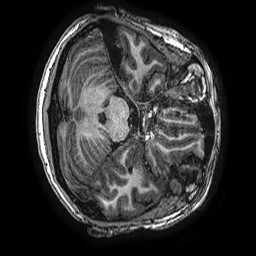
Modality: T1w
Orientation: axial
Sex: female
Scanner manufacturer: ge
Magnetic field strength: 3 T
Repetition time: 0.007644 s
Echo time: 0.003468 s